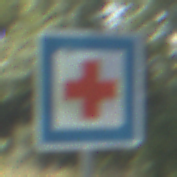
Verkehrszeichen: ErsteHilfe
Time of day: Midday
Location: Outdoor (Nature)
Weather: Clear
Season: NotSpecified
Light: Natural